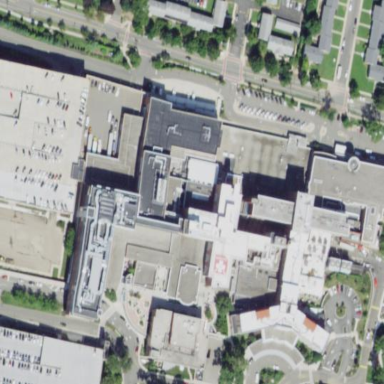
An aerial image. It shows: Healthcare facility identified as hospital.